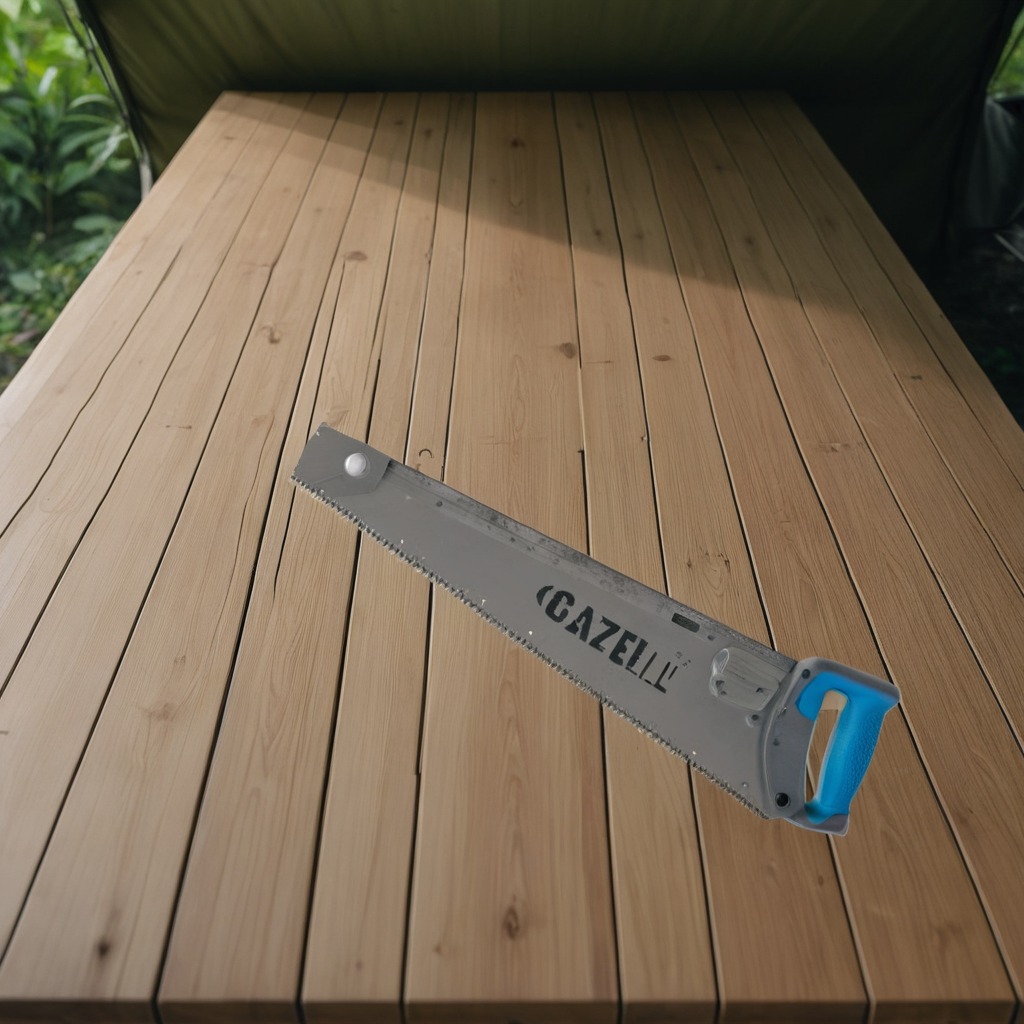
A handheld metal saw lies on the wooden table.